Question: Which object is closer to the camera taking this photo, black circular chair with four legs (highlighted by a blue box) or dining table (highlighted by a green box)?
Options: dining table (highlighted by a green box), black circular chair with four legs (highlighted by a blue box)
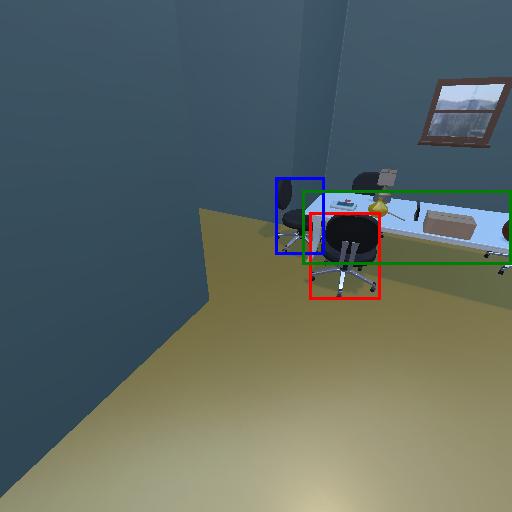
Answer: dining table (highlighted by a green box)